Question: I am working on android's TextToSpeech engine. Initialization code is
'''
TextToSpeech mTTS;
mTTS=new TextToSpeech(this, this, "android.speech.tts");
mTTS.setEngineByPackageName("android.speech.tts");
Intent checkTTSIntent = new Intent();
checkTTSIntent.setAction(TextToSpeech.Engine.ACTION_CHECK_TTS_DATA);
startActivityForResult(checkTTSIntent, MY_DATA_CHECK_CODE);
'''
but this code a Chooser dialog box on my phone to choose b/w Google's TextToSpeech Engine or Samsung TextToSpeech Engine. Now i want to remove this

Chooser box and load the Google's TTS engine directly without user interaction. Please help i am stucked :(
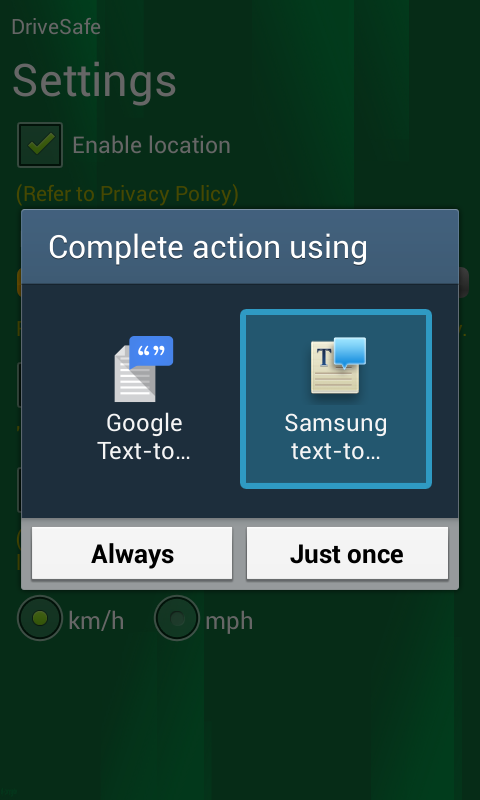
Answer: With Intent (TextToSpeech.Engine.ACTION_CHECK_TTS_DATA) I believe you are trying to check if TTS data is installed on device or not. By the way, this will check for default device language if not installed it will give as onActivityResult().
Please find below a proper way of initializing TTS and handling errors.
'''
system = SpeechRecognizer.createSpeechRecognizer(getApplicationContext());
system.setRecognitionListener(this);
speech = new TextToSpeech(getApplicationContext(), new TextToSpeech.OnInitListener() {
@Override
public void onInit(int status) {
if (status == TextToSpeech.SUCCESS) {
result = speech.setLanguage(Locale.US);
if (result == TextToSpeech.LANG_MISSING_DATA || result == TextToSpeech.LANG_NOT_SUPPORTED) {
Log.e("TTS", "This Language is not available, attempting download");
Intent installIntent = new Intent();
installIntent.setAction(TextToSpeech.Engine.ACTION_INSTALL_TTS_DATA);
startActivity(installIntent);
}
}
else {
Log.e("TTS", "Initialization Failed!");
}
}
}, "com.google.android.tts");
'''
Please note 3 points here:
1. The package name is "com.google.android.tts" to use Google Text To Speech.
2. You dont need to check for intent "ACTION_CHECK_TTS_DATA", that will be handled in onInit().
3. The Text to Speech setlanguage is an expensive operation, it freezes the UI thread; if you wish to use the default language please remove it.
Using this method you will not get any pop ups for dialogs and tts will be initialized. Let me know if it helps!